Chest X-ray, PA view. Patient: 44 years old, sex M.
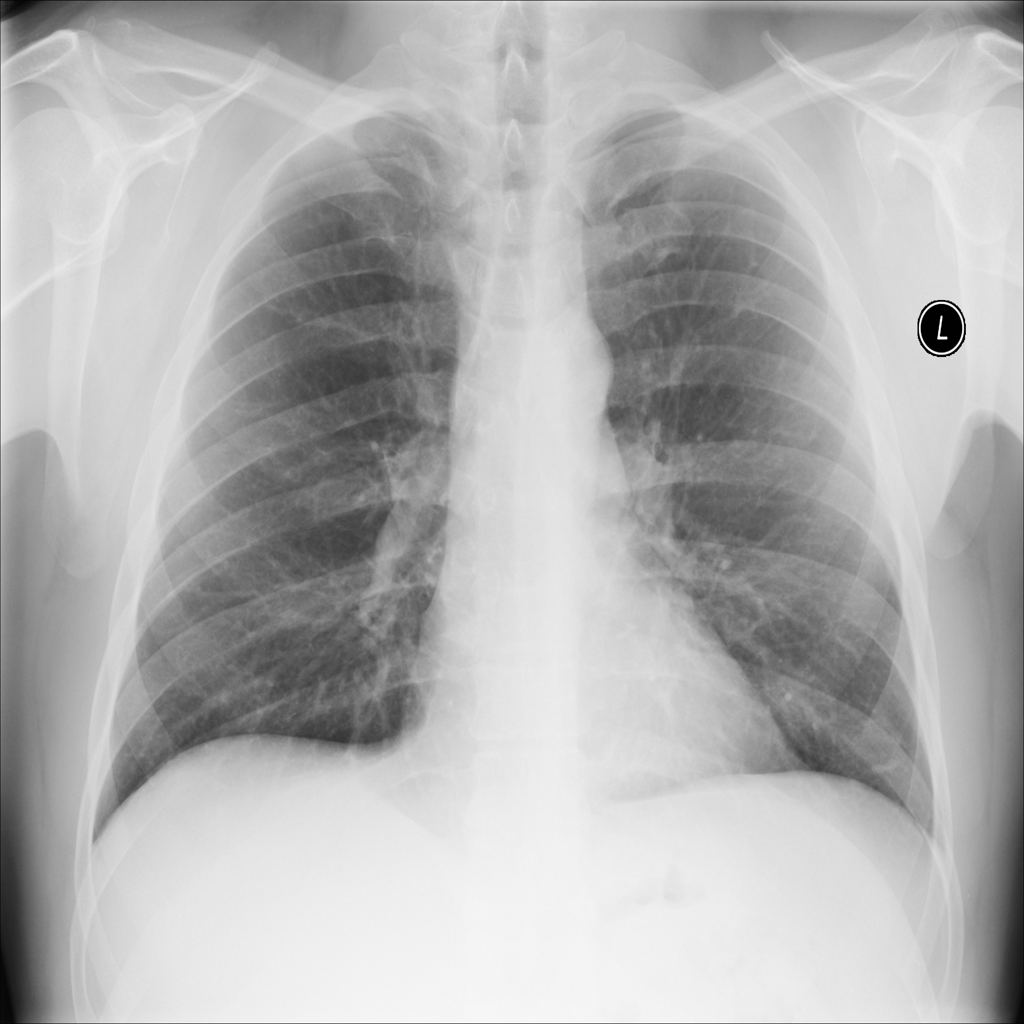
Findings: No Finding